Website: apple
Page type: billing-address
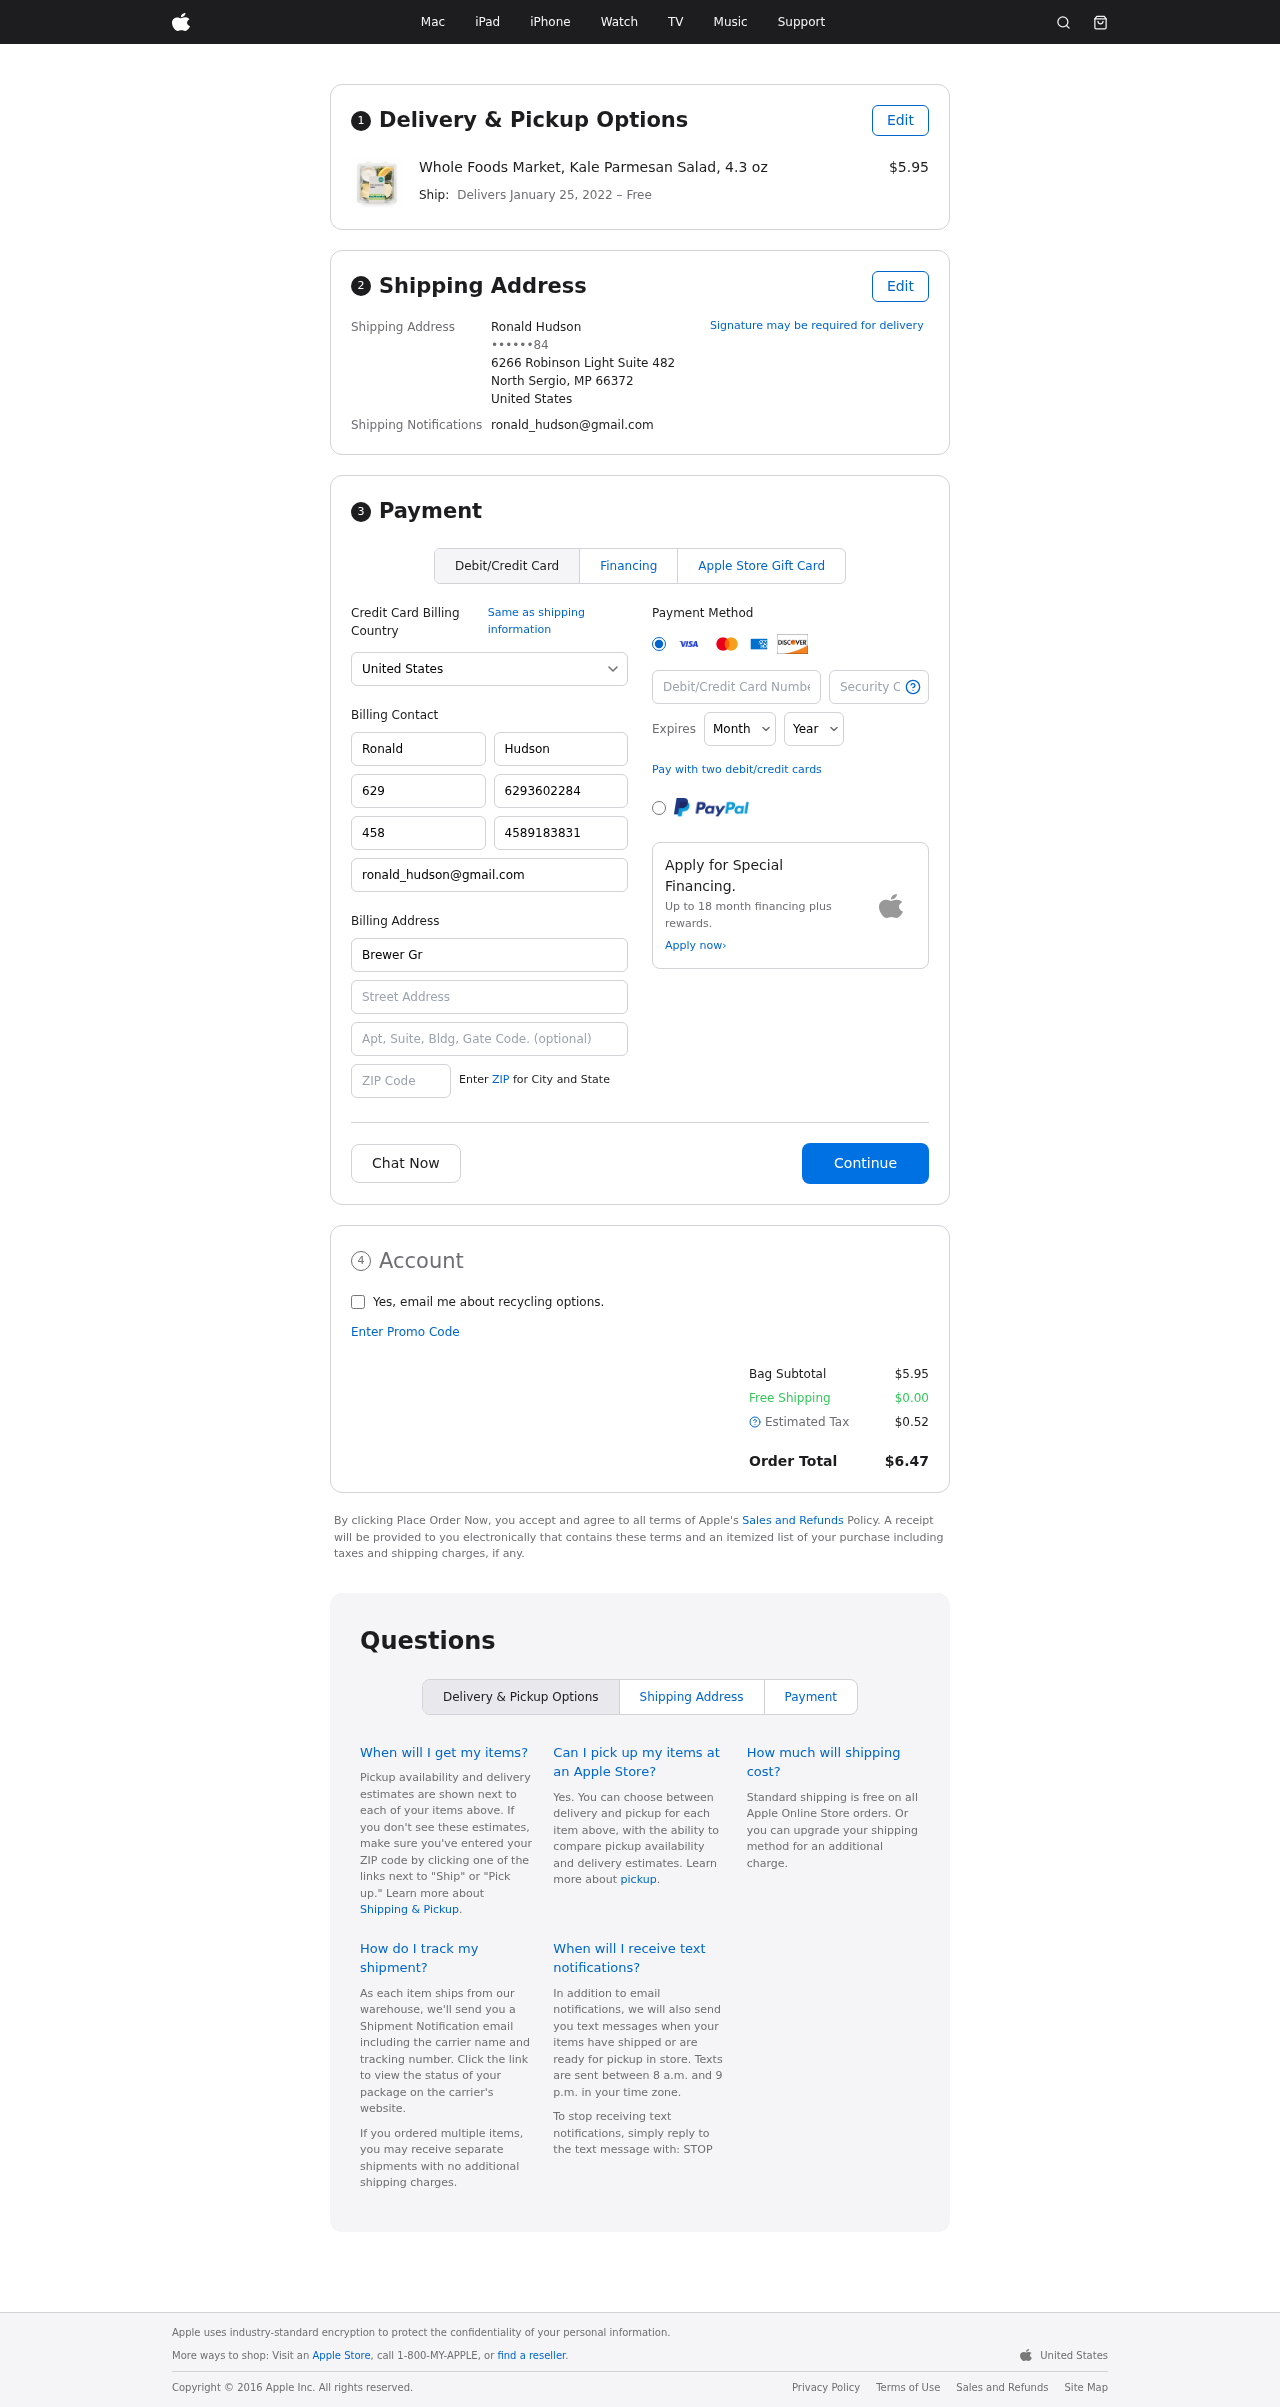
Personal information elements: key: PII_CARD_CVV
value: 104
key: PII_CARD_EXPIRY_MONTH
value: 01
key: PII_CARD_EXPIRY_YEAR
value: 30
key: PII_CARD_NUMBER
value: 6011 5585 1506 1381
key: PII_CITY_STATE_ZIP
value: North Sergio, MP 66372
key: PII_COUNTRY
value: United States
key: PII_EMAIL
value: ronald_hudson@gmail.com
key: PII_FULLNAME
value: Ronald Hudson
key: PII_STREET
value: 6266 Robinson Light Suite 482
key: PII_PHONE_MASKED
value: ••••••84
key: PII_BILLING_FIRSTNAME
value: Ronald
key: PII_BILLING_LASTNAME
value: Hudson
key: PII_BILLING_PHONE_AREA
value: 629
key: PII_BILLING_PHONE
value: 6293602284
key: PII_BILLING_PHONE_ALT_AREA
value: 458
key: PII_BILLING_PHONE_ALT
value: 4589183831
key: PII_BILLING_EMAIL
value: ronald_hudson@gmail.com
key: PII_BILLING_COMPANY
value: Brewer Group
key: PII_BILLING_STREET
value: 6266 Robinson Light Suite 482
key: PII_BILLING_POSTCODE
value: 66372
Product elements: key: PRODUCT1_NAME
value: Whole Foods Market, Kale Parmesan Salad, 4.3 oz
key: PRODUCT1_PRICE
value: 5.95
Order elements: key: ORDER_DELIVERY_DATE
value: January 25, 2022
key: ORDER_SUBTOTAL
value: $5.95
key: ORDER_SHIPPING_COST
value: $0.00
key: ORDER_TAX
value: $0.52
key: ORDER_TOTAL
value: $6.47